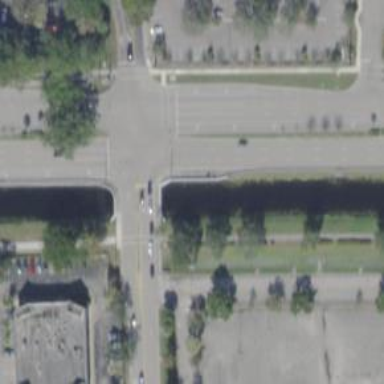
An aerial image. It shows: Culvert tunnel crossing over canal.